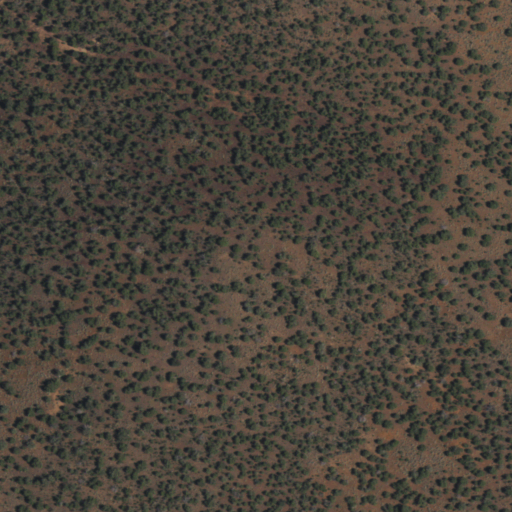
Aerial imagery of mountain in Nevada named Flat Top containing only evergreen forest